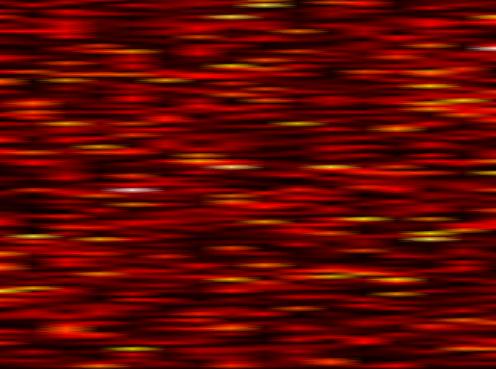
Label: WOLA